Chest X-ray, PA view. Patient: 32 years old, sex M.
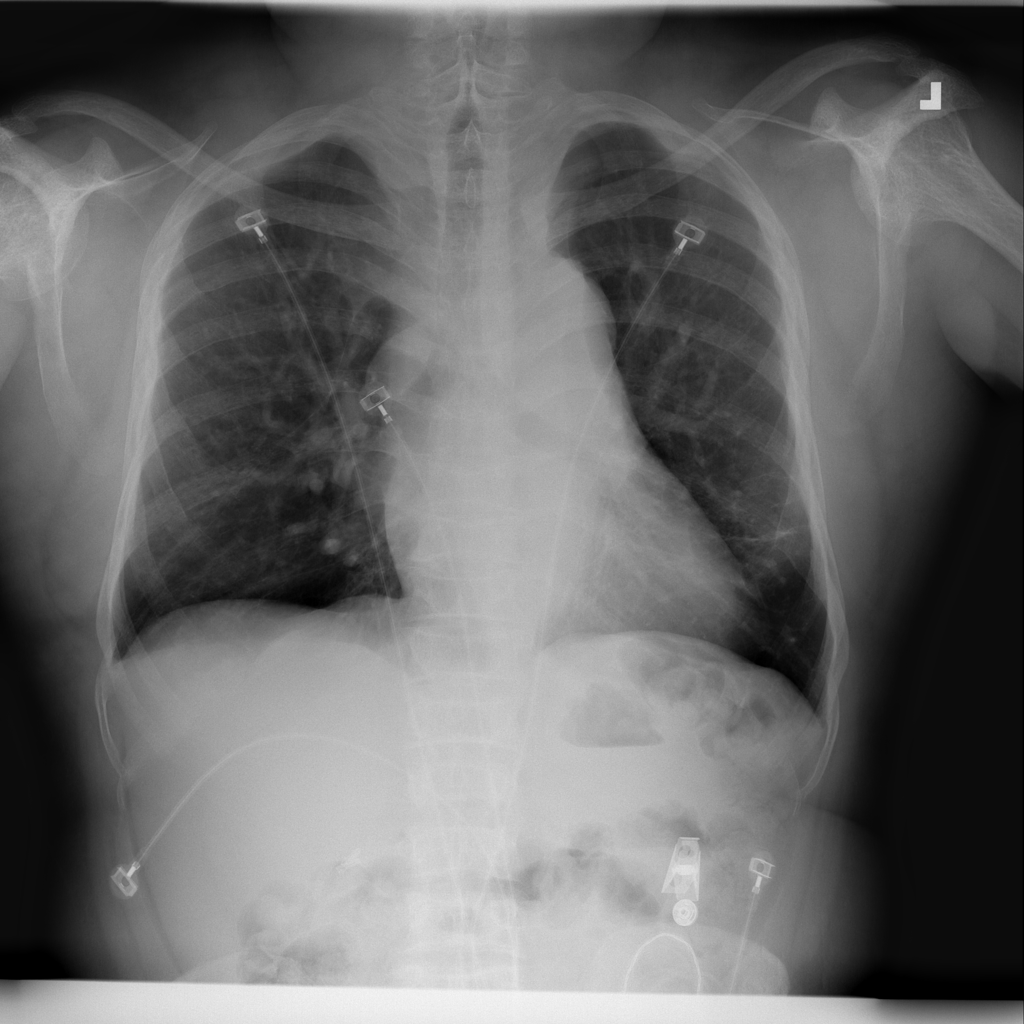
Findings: No Finding